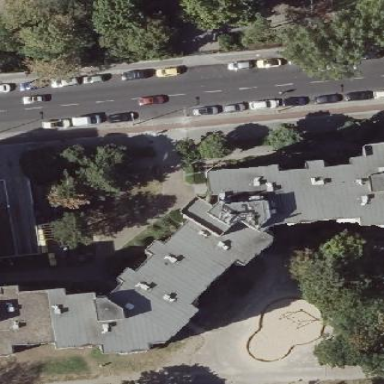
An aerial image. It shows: Modern apartment building with flat roof. The building is grey with dark grey roof.